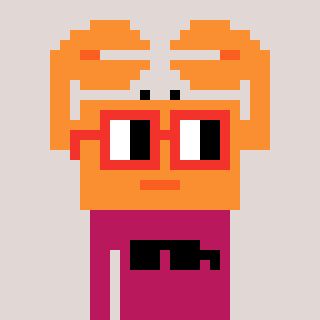
a pixel art character with square red glasses, a crab-shaped head and a darkpink-colored body on a warm background